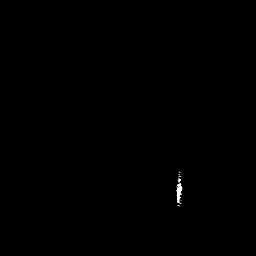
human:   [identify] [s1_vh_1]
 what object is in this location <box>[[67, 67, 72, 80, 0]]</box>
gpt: <ref>1 small ship at the bottom</ref>